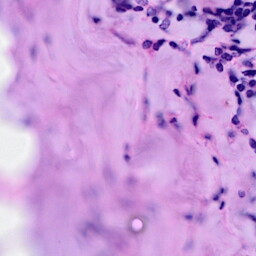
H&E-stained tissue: Breast